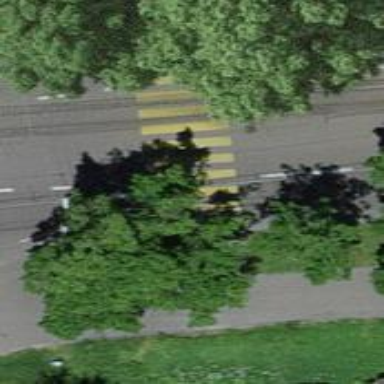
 featuring separate cycle lane and sidewalk."